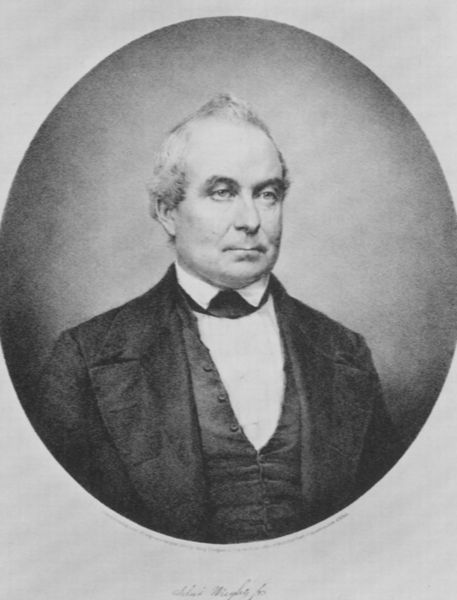
Titel: Silas Wright, Jr.
Künstler: Mathew B. Brady
Schlagwörter: kopf, mann, weiß, frisur, grau, haar, mund, nase, ohr, schwarz, stirn, blick, alt, anzug, hemd, jacke, augen, kragen, trauer, bild, herr, portrait, porträt, auge, gewand, haare, mantel, adel, vater, kinn, knopf, ohren, schulter, schultern, oval, rund, schrift, white, black, collar, dress, face, formal, gray, grey, hair, nose, old, knöpfe, jackett, revers, weste, foto, fotografie, photographie, portait, verkniffen, stehkragen, photo, man, ear, forscher, eyes, male, suit, black and white, color, chin, coat, mouth, band, buttons, kräftig, old man, cravat, jacket, smile, tie, grossvater, ancient, neck, vest, bald, balding, grauhaarig, circle, lips, eyebrows, gentleman, vintage, round, shirt, berühmt, photograph, gilet, glick, schwar weiß, potrait, schwawrz, serious, framed, receding hairline, brows, caption, older, lapels, signed, tuxedo, colla, sir, tux, elite, aging, ajcke, o=potriat, backgroud, colloar, buttonholes, pcture, swit, blak and white, gel, mai una gioia, bushy eyebrows, vancy, coler, coller, three fourths